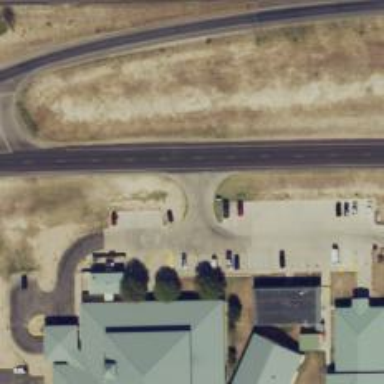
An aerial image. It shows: Asphalt tertiary road with frontage road.